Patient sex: M
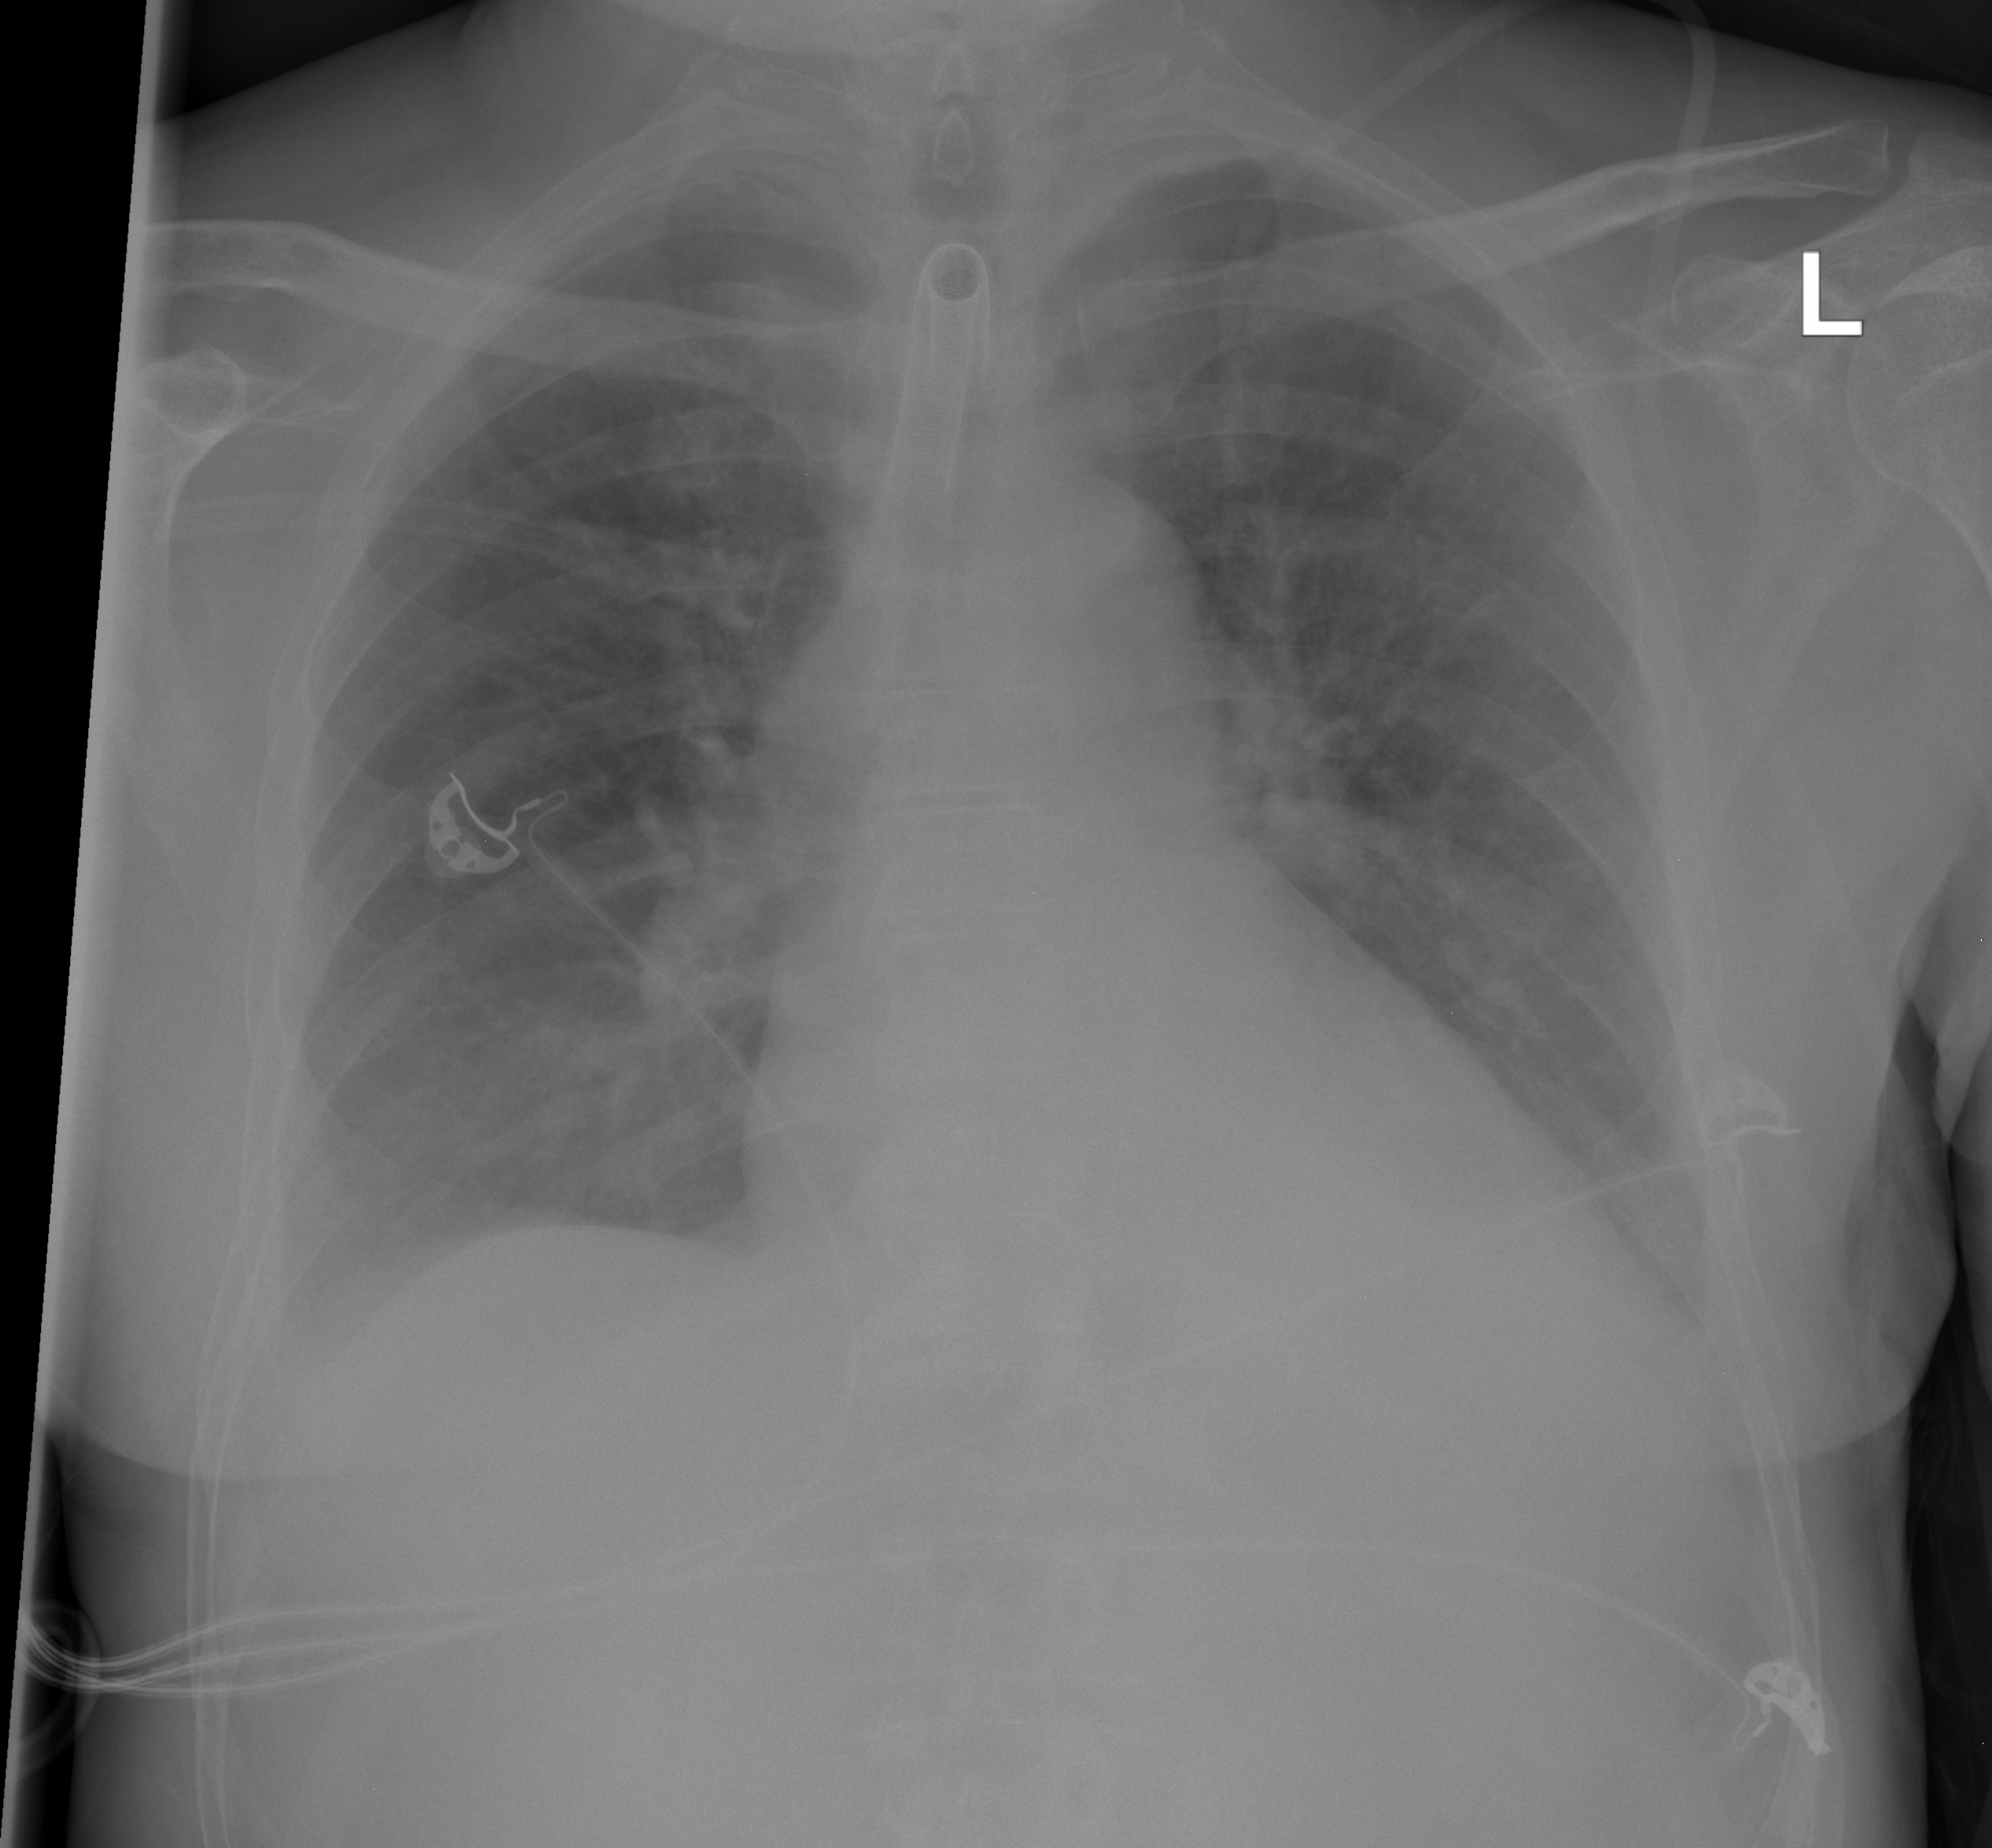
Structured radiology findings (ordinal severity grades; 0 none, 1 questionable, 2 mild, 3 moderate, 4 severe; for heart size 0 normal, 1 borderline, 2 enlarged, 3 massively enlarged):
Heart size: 2
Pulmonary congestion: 2
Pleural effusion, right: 2
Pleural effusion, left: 2
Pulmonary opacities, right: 0
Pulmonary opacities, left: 0
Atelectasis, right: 2
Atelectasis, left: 2